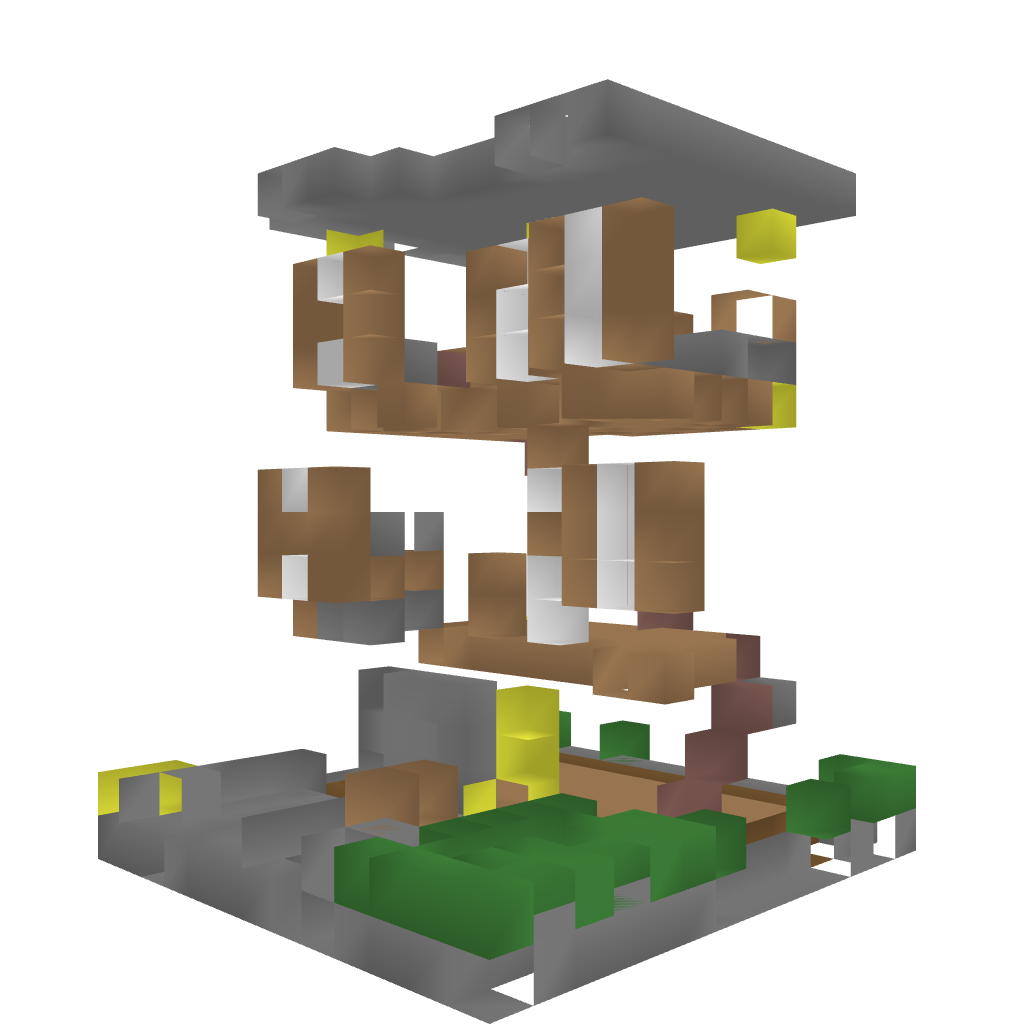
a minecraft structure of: Modern Town House bad low quality